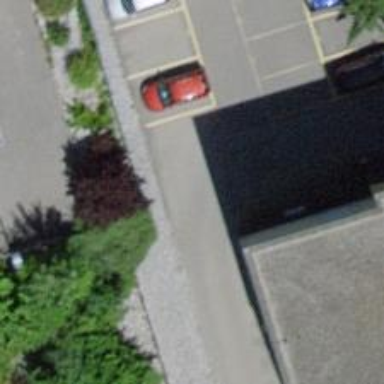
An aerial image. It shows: Parking aisle designated as service road.